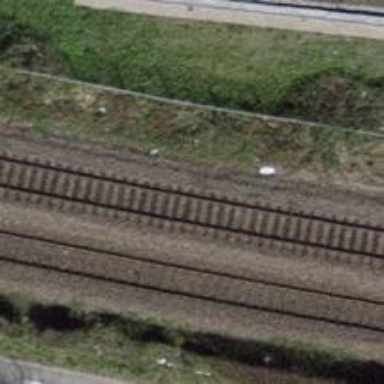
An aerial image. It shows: Single rail track for railway.